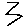
Label: zigzag